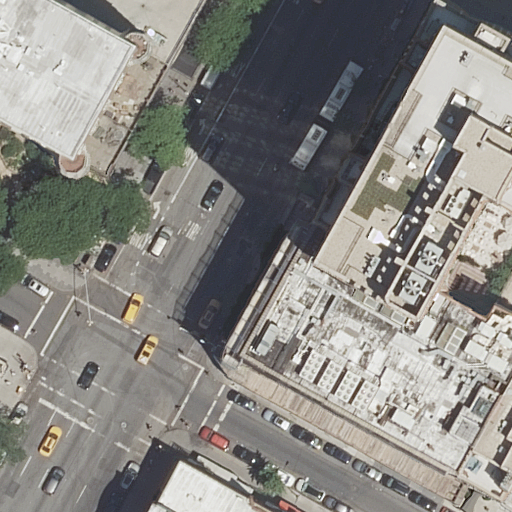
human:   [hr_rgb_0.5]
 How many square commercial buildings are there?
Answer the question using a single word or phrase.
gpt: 0

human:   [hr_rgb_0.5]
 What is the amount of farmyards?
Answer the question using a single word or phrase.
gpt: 0

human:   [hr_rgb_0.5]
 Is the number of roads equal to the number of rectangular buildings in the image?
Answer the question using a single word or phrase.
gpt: no

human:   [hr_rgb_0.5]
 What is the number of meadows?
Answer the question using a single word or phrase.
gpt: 0

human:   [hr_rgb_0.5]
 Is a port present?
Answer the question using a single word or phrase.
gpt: no

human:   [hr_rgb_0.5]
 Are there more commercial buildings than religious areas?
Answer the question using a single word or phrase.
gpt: no

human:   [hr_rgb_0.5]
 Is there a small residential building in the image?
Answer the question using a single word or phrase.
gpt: yes

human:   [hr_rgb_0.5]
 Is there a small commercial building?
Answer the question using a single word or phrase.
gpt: no

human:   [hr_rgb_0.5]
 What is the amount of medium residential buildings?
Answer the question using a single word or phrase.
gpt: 2

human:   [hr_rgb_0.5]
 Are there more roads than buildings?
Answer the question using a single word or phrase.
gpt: no

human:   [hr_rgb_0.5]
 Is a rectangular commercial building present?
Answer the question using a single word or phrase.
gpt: no

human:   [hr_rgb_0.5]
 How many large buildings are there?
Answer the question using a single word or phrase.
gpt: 4

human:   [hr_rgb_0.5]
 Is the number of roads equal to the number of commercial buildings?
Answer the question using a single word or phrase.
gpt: no

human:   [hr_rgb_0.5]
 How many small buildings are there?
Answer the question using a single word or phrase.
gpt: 1

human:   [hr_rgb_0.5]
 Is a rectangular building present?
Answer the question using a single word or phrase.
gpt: yes

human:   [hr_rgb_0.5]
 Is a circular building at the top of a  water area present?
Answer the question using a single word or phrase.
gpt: no

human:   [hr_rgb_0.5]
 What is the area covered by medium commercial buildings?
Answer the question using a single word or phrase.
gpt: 0m2

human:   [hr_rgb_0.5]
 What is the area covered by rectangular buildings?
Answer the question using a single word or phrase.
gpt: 731m2

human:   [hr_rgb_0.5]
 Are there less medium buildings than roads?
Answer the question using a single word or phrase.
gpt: no

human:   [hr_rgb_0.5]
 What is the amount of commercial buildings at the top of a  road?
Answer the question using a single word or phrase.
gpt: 0

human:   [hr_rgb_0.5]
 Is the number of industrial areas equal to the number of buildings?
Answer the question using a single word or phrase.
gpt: no

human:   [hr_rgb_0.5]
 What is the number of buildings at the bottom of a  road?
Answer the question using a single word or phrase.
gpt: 4

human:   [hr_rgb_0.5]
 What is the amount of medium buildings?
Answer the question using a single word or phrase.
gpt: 2

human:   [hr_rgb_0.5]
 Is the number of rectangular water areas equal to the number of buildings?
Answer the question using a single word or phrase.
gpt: no

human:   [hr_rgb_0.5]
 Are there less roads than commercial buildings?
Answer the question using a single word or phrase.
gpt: no

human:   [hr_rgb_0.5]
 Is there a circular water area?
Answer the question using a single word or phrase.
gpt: no

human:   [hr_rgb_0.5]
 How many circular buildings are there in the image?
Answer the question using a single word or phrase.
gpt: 0

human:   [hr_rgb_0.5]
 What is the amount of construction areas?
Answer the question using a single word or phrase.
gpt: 0

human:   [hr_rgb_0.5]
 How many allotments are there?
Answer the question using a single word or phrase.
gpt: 0

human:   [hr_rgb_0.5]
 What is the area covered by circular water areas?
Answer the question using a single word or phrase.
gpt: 0m2

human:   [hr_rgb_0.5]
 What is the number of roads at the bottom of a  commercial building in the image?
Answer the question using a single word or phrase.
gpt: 0

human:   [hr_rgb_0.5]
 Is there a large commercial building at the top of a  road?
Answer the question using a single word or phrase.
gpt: no

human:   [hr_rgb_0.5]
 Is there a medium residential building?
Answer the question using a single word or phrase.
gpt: yes

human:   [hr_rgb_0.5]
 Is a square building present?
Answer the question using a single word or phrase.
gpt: no

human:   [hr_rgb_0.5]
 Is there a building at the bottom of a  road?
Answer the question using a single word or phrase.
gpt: yes

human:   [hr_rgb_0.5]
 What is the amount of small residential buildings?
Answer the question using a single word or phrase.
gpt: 1